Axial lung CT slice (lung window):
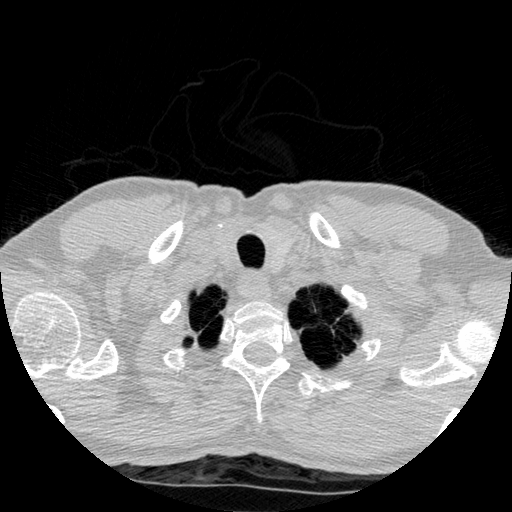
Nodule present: no